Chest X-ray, PA view. Patient: 56 years old, sex M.
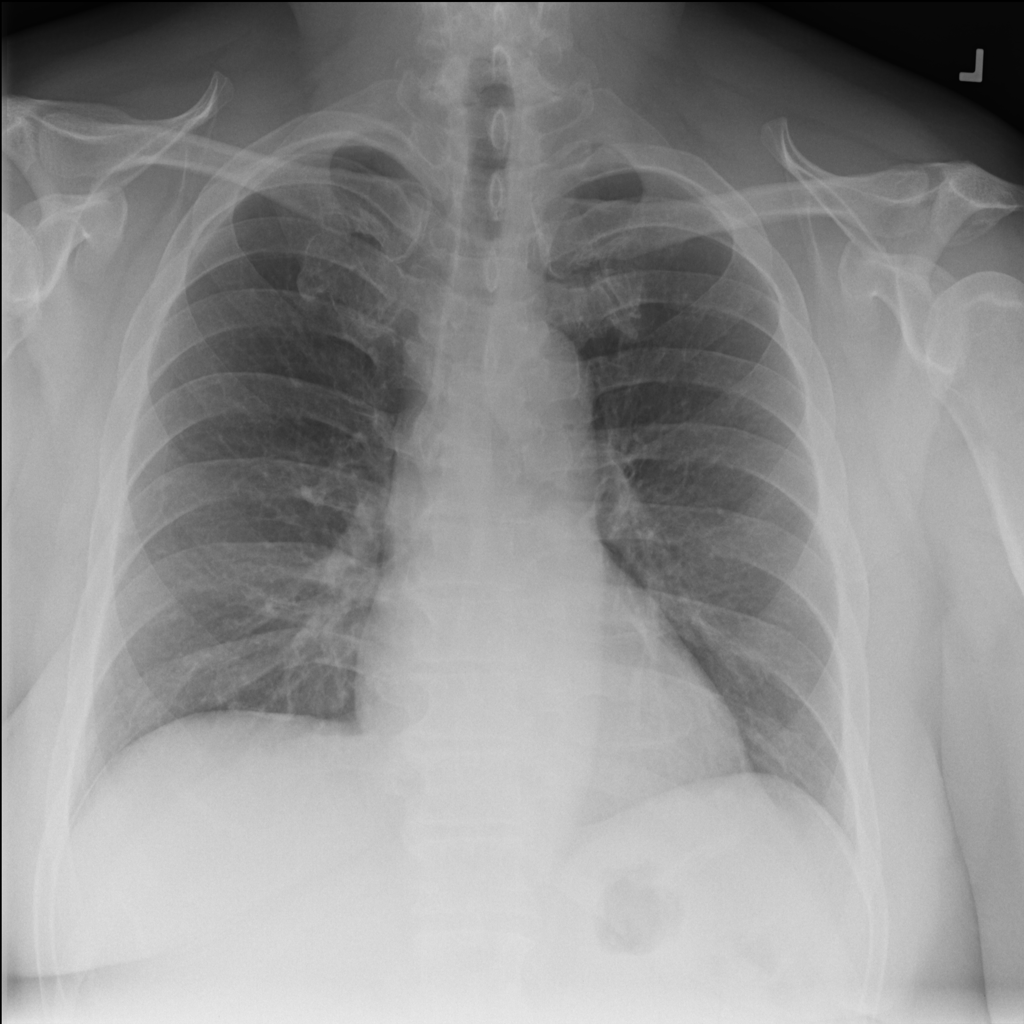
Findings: No Finding